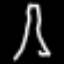
Label: The Eiffel Tower